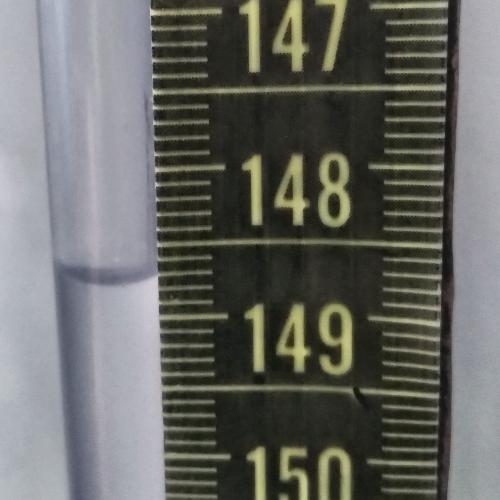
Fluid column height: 148.7 cm